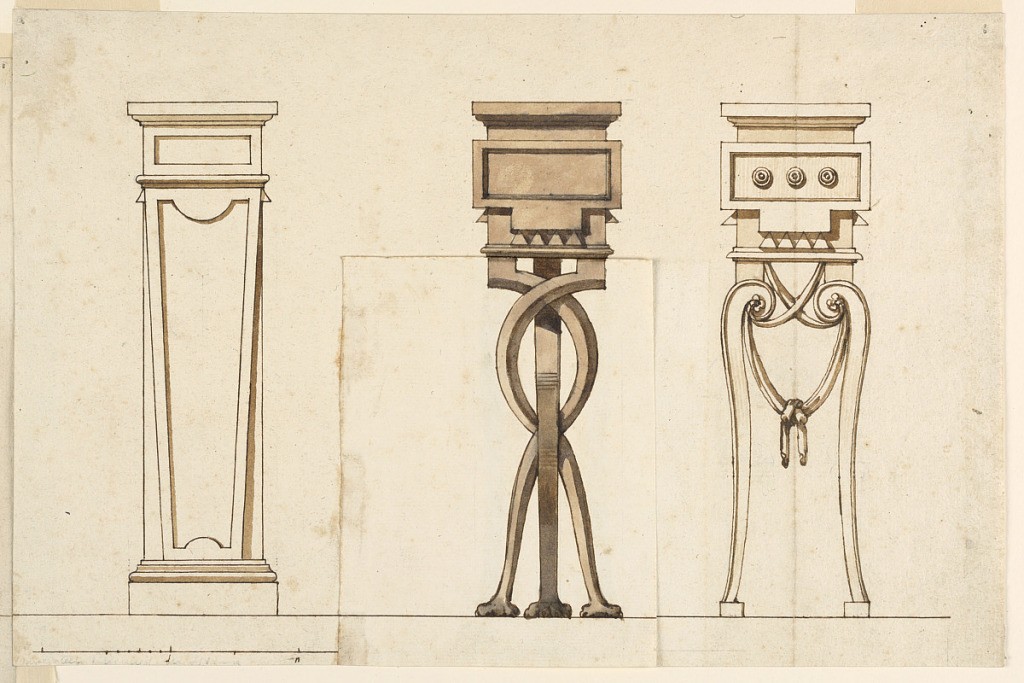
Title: Designs for a Wooden Pedestal
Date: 1825–1850
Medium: Graphite, pen and ink, brush and wash on paper
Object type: Drawing
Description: Three designs for wooden pedestals. At left, an unornamented tapering pedestal. At center, three entwining legs. At right, scrolling legs with handing drapery.